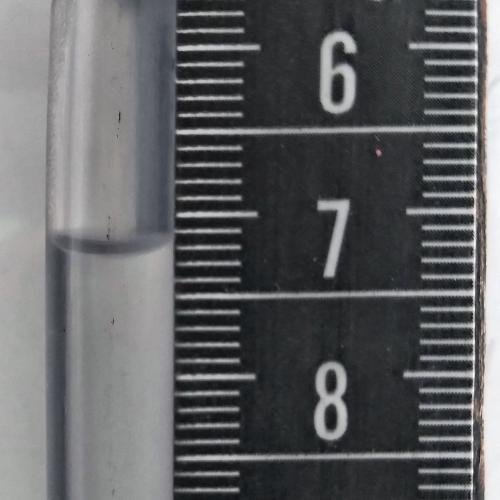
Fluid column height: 7.2 cm